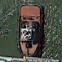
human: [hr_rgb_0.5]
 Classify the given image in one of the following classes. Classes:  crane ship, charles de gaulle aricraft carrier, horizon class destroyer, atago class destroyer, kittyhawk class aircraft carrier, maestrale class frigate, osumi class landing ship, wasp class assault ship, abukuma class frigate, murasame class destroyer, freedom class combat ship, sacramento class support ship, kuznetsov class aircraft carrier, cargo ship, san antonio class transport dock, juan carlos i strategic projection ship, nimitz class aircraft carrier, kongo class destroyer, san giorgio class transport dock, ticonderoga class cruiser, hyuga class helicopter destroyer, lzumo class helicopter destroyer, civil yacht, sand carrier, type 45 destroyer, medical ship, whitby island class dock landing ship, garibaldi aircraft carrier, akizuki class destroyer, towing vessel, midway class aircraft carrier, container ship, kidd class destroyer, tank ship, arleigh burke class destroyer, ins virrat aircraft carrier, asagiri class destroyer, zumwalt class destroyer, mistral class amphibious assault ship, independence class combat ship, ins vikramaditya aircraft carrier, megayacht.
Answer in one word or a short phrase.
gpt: Towing vessel